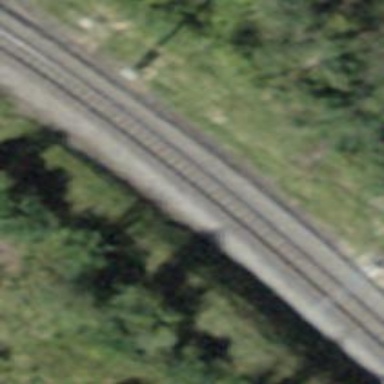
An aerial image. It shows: Narrow-gauge railway track with 1 electrified contact line.